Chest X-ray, AP view. Patient: 77 years old, sex M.
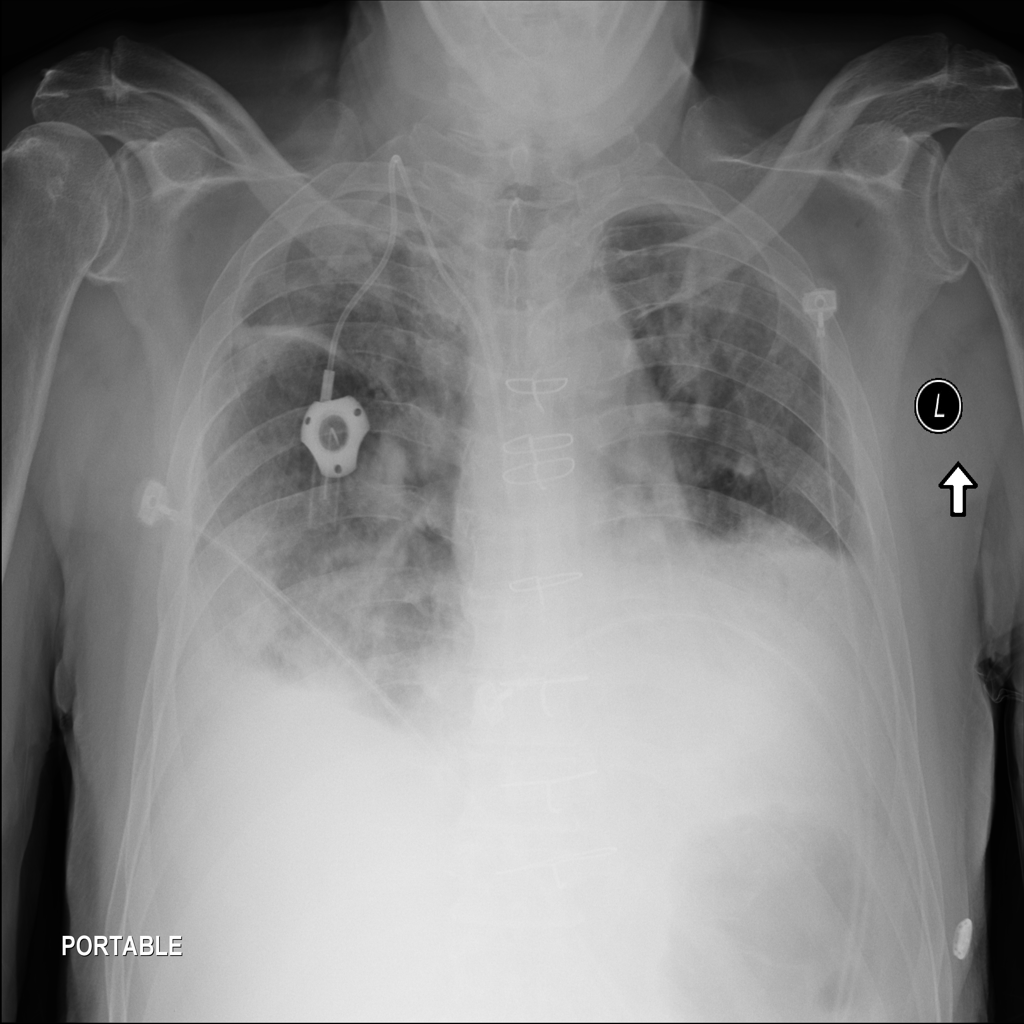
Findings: Atelectasis, Effusion